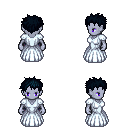
a pixel art fantasy rpg character, female body template, dark elf, purple skin, underdress, magenta pants, raven bedhead hairstyle, four views (front, back, left, right), 2x2 character sprite sheet, small pixel art, hard edges, no anti-aliasing